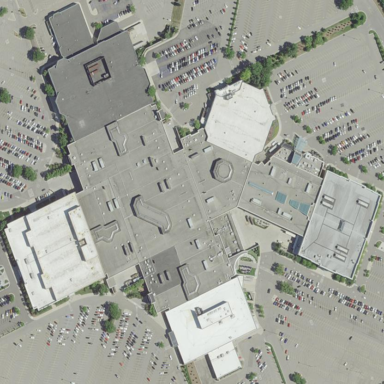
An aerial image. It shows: Mall building.